Question: I'm having a Child Component with img & h5 elements.I want to change the image and heading content in each component without rewriting the whole code of it.
Parent Component
'''
import React from "react";
import "bootstrap/dist/css/bootstrap.min.css";
import Child from "./services";
const Navbar = () => {
return (
<div className="d-flex flex-row justify-content-center">
<Child/>
<Child/>
<Child/>
<Child/>
</div>
);
};
export default Navbar;
'''
Child component:
'''
import React from "react";
import "bootstrap/dist/css/bootstrap.min.css";
const Child = (props) => {
return (
<>
<div className="ser-wrapper">
<img src="https://api.time.com/wp-content/uploads/2019/08/better-smartphone-photos.jpg" id="myImage"/>
<h5>Heading 1</h5>
</div>
</>
)
};
export default Child;
'''

I tried sending images SRC as props but didn't work the way I wanted. I want to get different images and different heading content for each component.
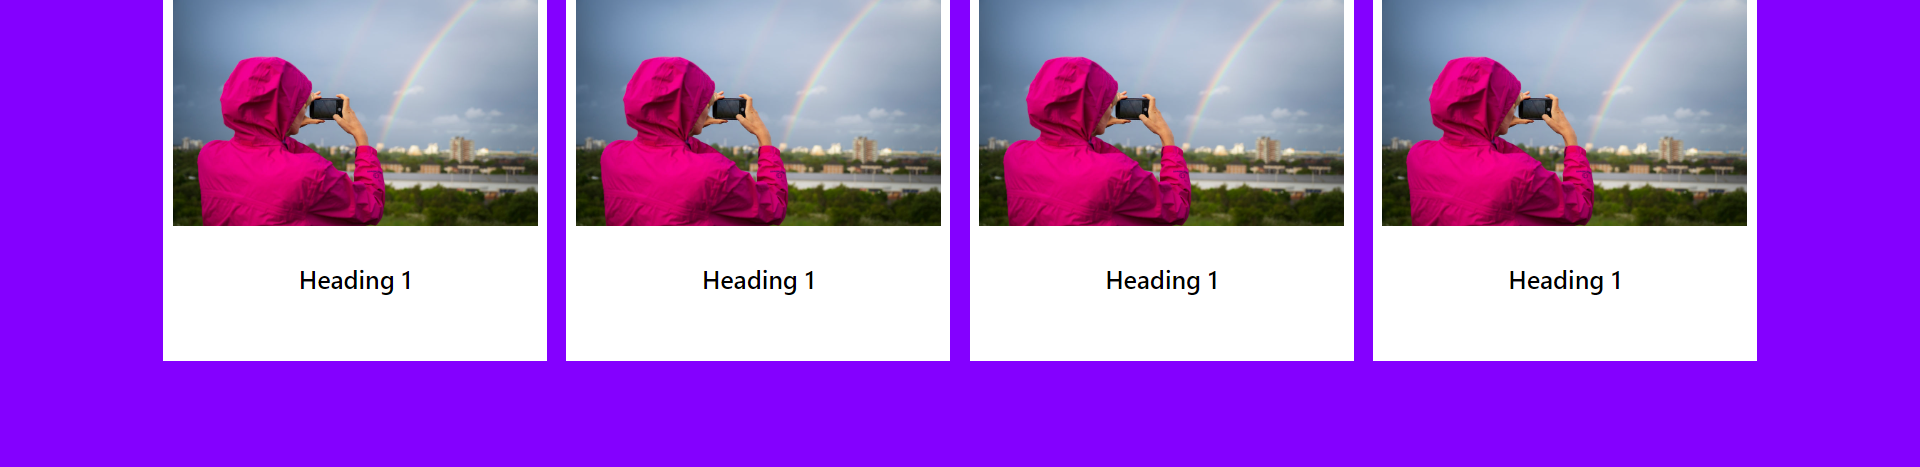
Answer: Parent component
'''
import React from "react";
import "bootstrap/dist/css/bootstrap.min.css";
import Child from "./services";
const Navbar = () => {
return (
<div className="d-flex flex-row justify-content-center">
<Child heading="Heading 1" imgSrc="https://api.time.com/wp-content/uploads/2019/08/better-smartphone-photos.jpg" />
<Child heading="Heading 2" imgSrc="https://media.istockphoto.com/photos/coahuilan-box-turtle-picture-id93385233?k=20&m=93385233&s=612x612&w=0&h=7pdWzLGa-XzIdvPvUsXzF91RomisLiGPiDnlr3iP00A=" />
// ...etc
</div>
);
};
export default Navbar;
'''
Child component
'''
import React from "react";
import "bootstrap/dist/css/bootstrap.min.css";
const Child = (props) => {
return (
<>
<div className="ser-wrapper">
<img src={props.imgSrc} id="myImage"/>
<h5>{props.heading}</h5>
</div>
</>
)
};
export default Child;
'''